【题型】填空题　【知识点】解析几何　【难度】easy
已知$P_1(x_1,y_1)$，$P_2(x_2,y_2)$两点均在双曲线$\Gamma:\frac{x^2}{a^2}-y^2=1(a>0)$的右支上，若$x_1x_2>y_1y_2$恒成立，则实数$a$的取值范围为\underline{\ \ \ \ \ \ \ \ \ \ }。
【解答】
\textbf{【答案】} $[1,+\infty)$

\textbf{【分析】} 取$P_2$的对称点$P_3(x_2,-y_2)$，结合$x_1x_2>y_1y_2$，可得$\overrightarrow{OP_1}\cdot\overrightarrow{OP_3}>0$，然后可得渐近线夹角$\angle MON\leqslant90^\circ$，代入渐近线斜率计算即可求得。

\textbf{【解答】}
解：设$P_2$的对称点$P_3(x_2,-y_2)$仍在双曲线右支，由$x_1x_2>y_1y_2$，
得$x_1x_2-y_1y_2>0$，即$\overrightarrow{OP_1}\cdot\overrightarrow{OP_3}>0$恒成立，
$\therefore\angle P_1OP_3$恒为锐角，即$\angle MON\leqslant90^\circ$，
$\therefore$其中一条渐近线$y=\frac{1}{a}x$的斜率$\frac{1}{a}\leqslant1$，
$\therefore a\geqslant1$，
所以实数$a$的取值范围为$[1,+\infty)$。

故答案为：$[1,+\infty)$。

\textbf{【点评】} 本题考查了双曲线的性质，是中档题。

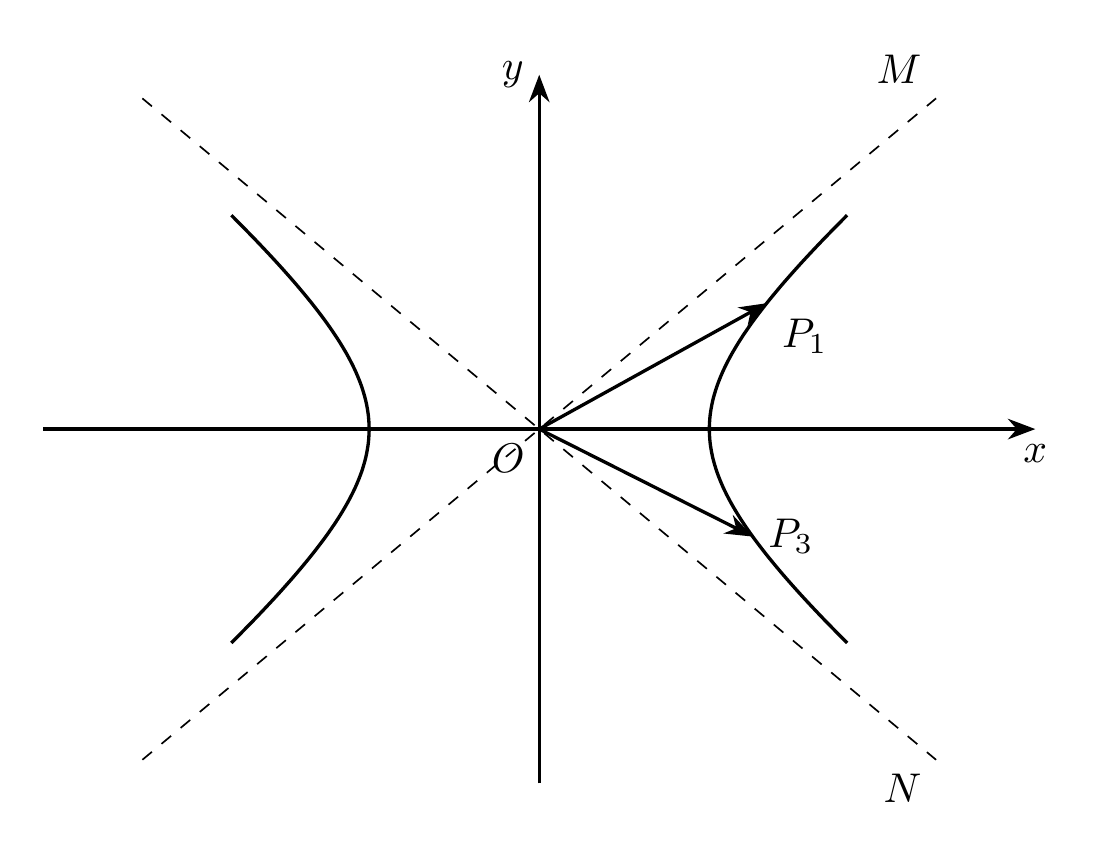